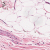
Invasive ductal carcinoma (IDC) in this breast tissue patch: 0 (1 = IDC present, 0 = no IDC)